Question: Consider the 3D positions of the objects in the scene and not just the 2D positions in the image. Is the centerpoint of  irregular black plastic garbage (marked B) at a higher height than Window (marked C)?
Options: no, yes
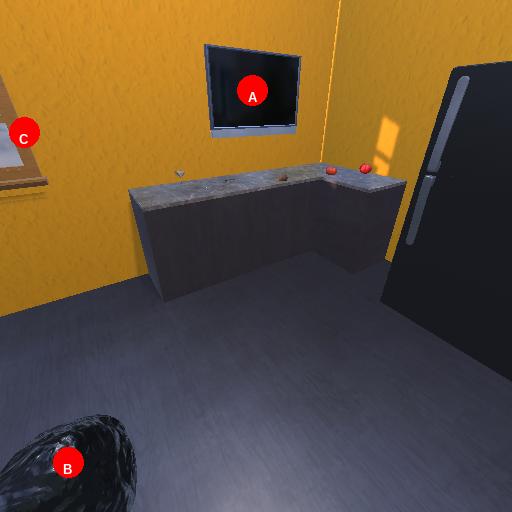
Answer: no